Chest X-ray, AP view. Patient: 68 years old, sex M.
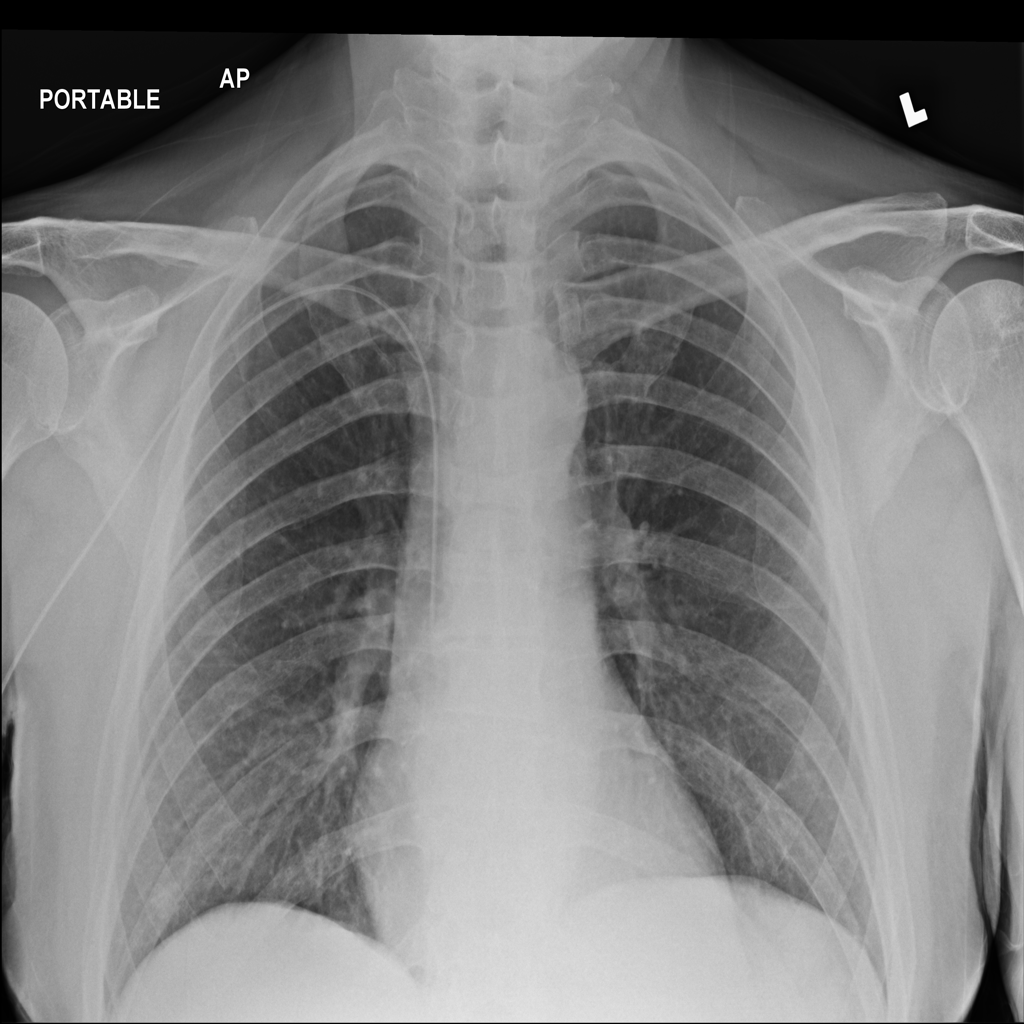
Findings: No Finding